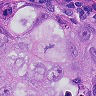
Metastatic tissue present: yes